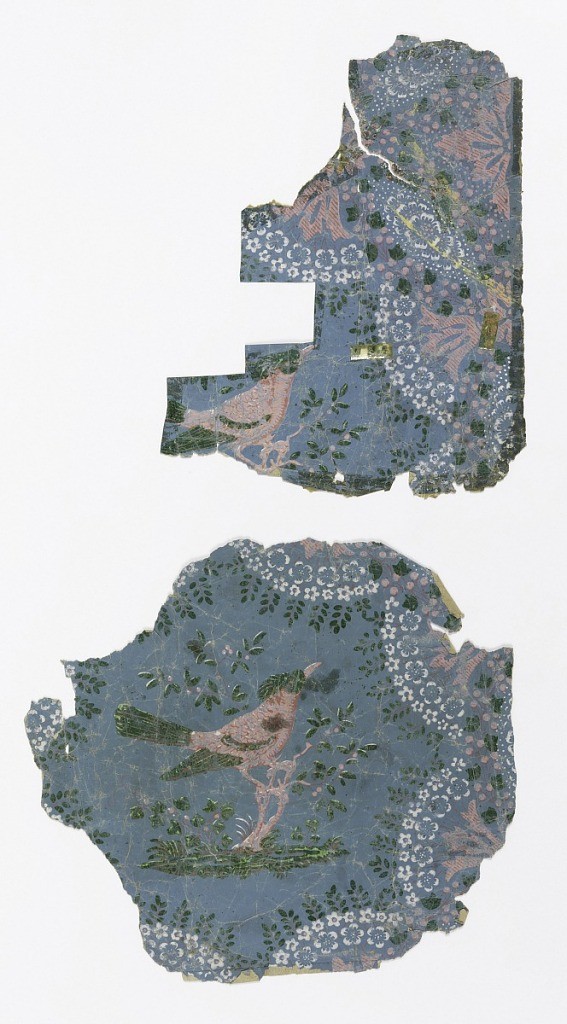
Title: New Hampshire Bird
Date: ca. 1810
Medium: Block-printed on handmade paper
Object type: Sidewall
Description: In the center of a floral swag medallion perches a pink bird with green markings. Printed in pink, varnished green and white on deep blue ground. Two pieces of original document for "New Hampshire Bird."